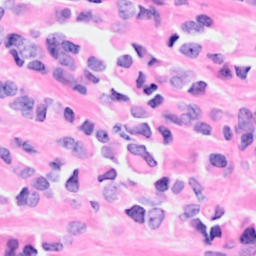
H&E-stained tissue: Breast